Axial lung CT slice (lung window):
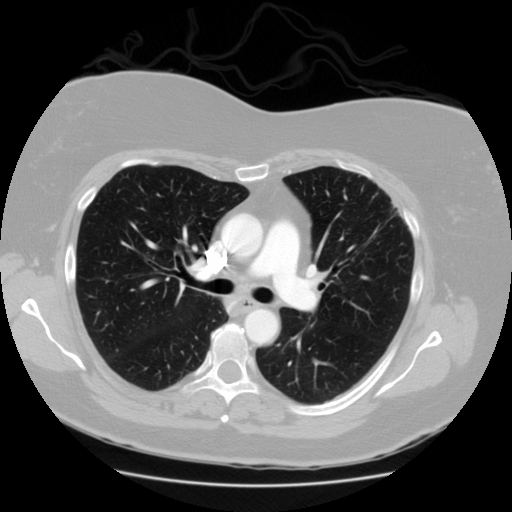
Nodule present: no